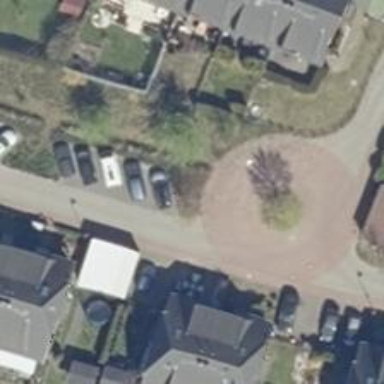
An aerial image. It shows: Living street.